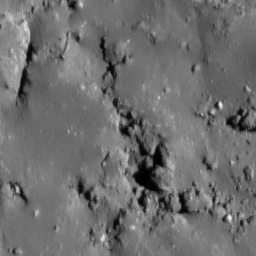
Pit: Tycho 29c
Host crater: Tycho
Host type: impact_melt
Lunar coordinates: latitude -42.848, longitude 348.54